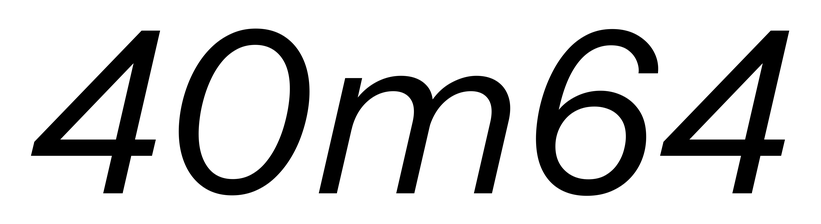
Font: InstrumentSans-Italic_Italic